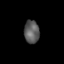
Tissue: skin
Cell type: Epithelial cells
Senescence score: 0.2071
Nuclear area (px): 343
Mean DAPI intensity: 90.501